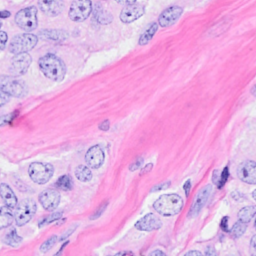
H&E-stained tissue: Breast